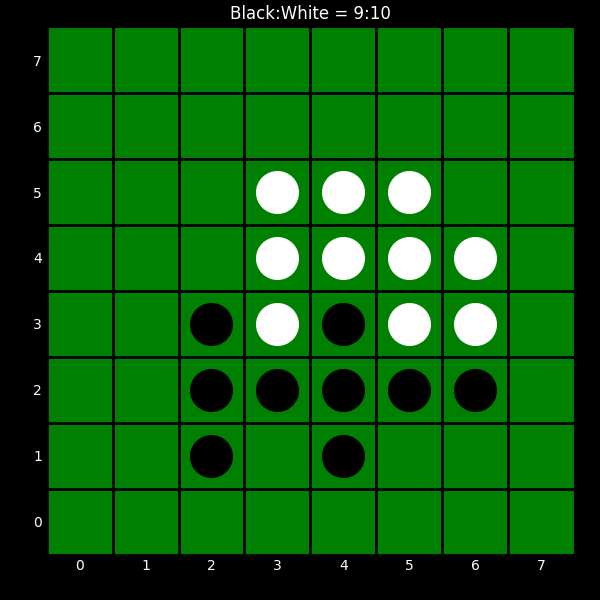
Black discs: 9
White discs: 10